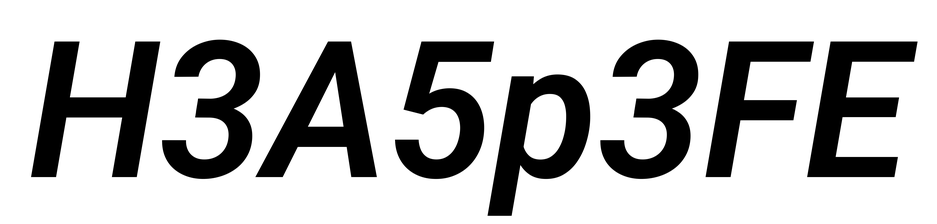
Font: Roboto-Italic_SemiBold_Italic